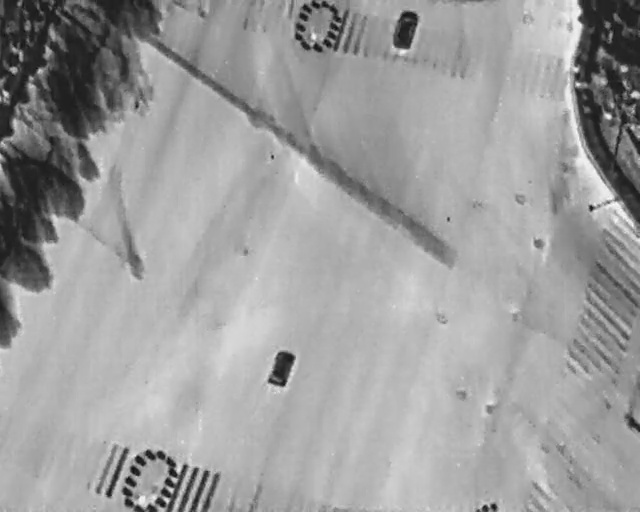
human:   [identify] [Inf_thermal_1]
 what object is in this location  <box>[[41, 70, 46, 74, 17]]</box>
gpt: <ref>1 small car at the bottom</ref>